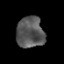
Tissue: prostate
Cell type: T cells
Senescence score: 0.3455
Nuclear area (px): 839
Mean DAPI intensity: 88.244